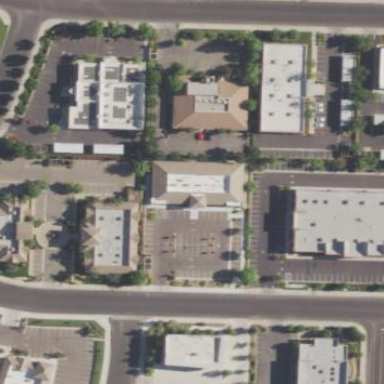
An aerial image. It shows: Commercial area.